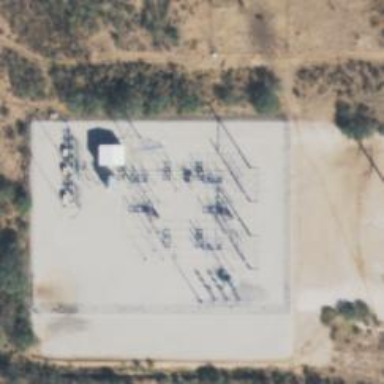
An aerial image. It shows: Switch for power supply.